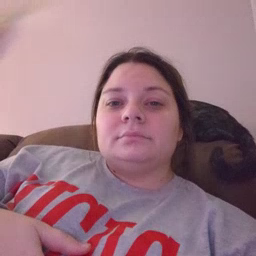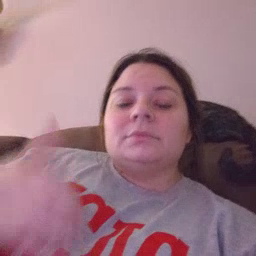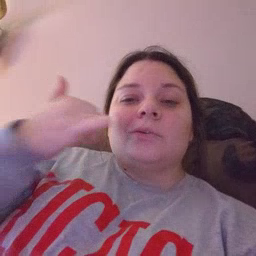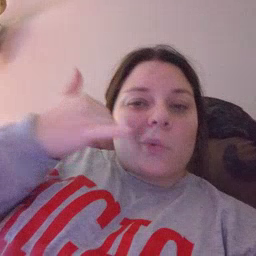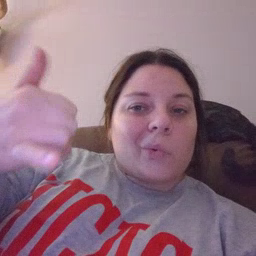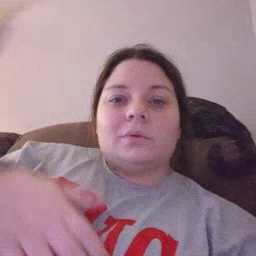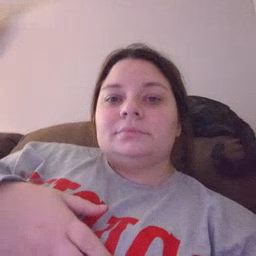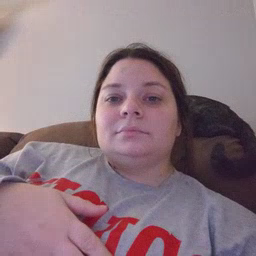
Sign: callonphone